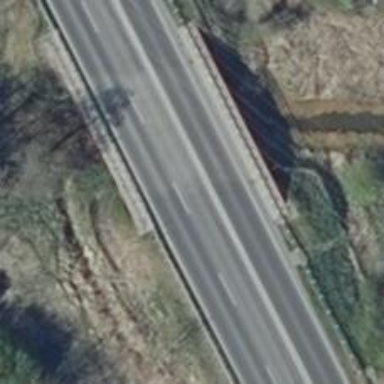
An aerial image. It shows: Primary highway motorroad on asphalt bridge.